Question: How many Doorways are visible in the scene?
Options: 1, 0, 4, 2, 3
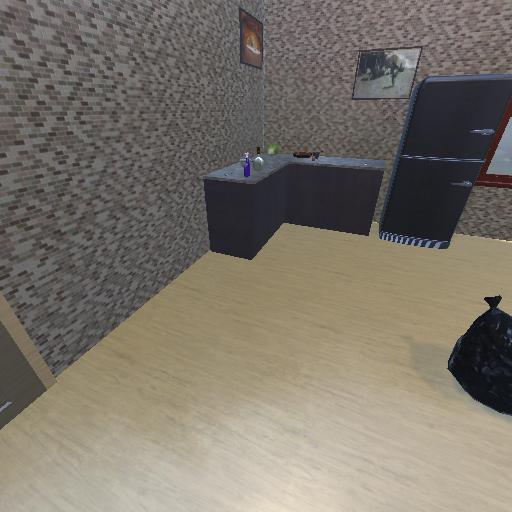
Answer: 1